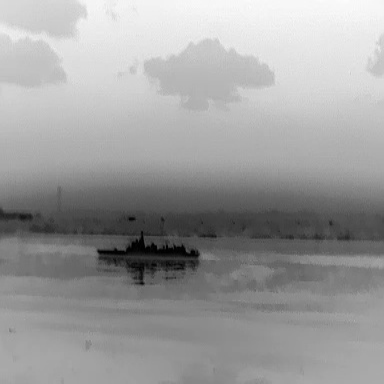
There is a warship in the infrared image.